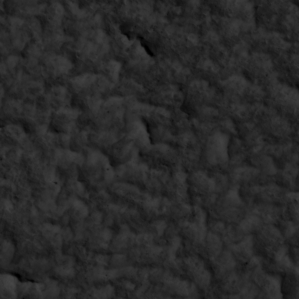
Label: non_frost